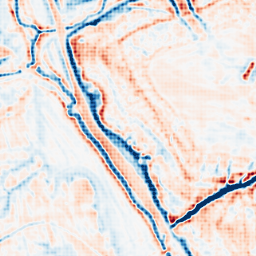
Category: multiscale
Decomposition family: dog_multiscale
Decomposition parameters: sigma_ratio: 1.4
n_scales: 4
base_sigma: 1
Upsampling method: sinc_hamming
Upsampling parameters: scale: 4
kernel_size: 4
Upsampling scale: 4